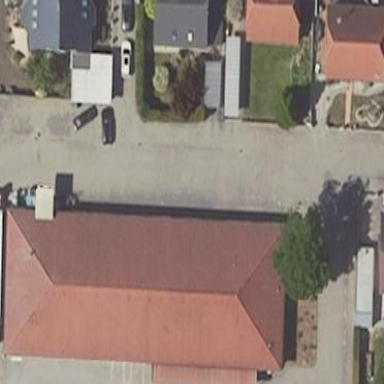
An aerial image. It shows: Supermarket located in building.